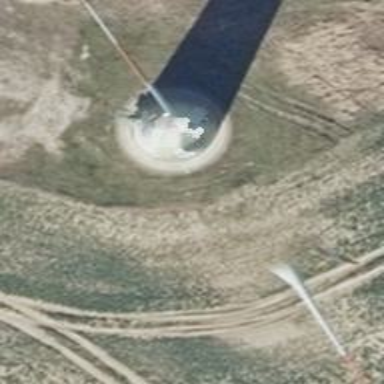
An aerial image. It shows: Wind generator using wind turbines of horizontal axis.